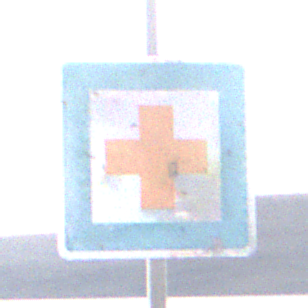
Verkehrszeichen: ErsteHilfe
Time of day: SunriseSunset
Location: Outdoor (RoadRail)
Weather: PartlyCloudy
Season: NotSpecified
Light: Natural